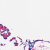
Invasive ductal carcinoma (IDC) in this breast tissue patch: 0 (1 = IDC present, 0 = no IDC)